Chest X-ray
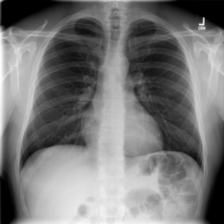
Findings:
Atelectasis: negative
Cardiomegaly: negative
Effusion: negative
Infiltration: negative
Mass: negative
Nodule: negative
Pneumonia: negative
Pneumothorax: negative
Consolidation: negative
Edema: negative
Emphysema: negative
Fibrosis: negative
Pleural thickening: negative
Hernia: negative